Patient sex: M
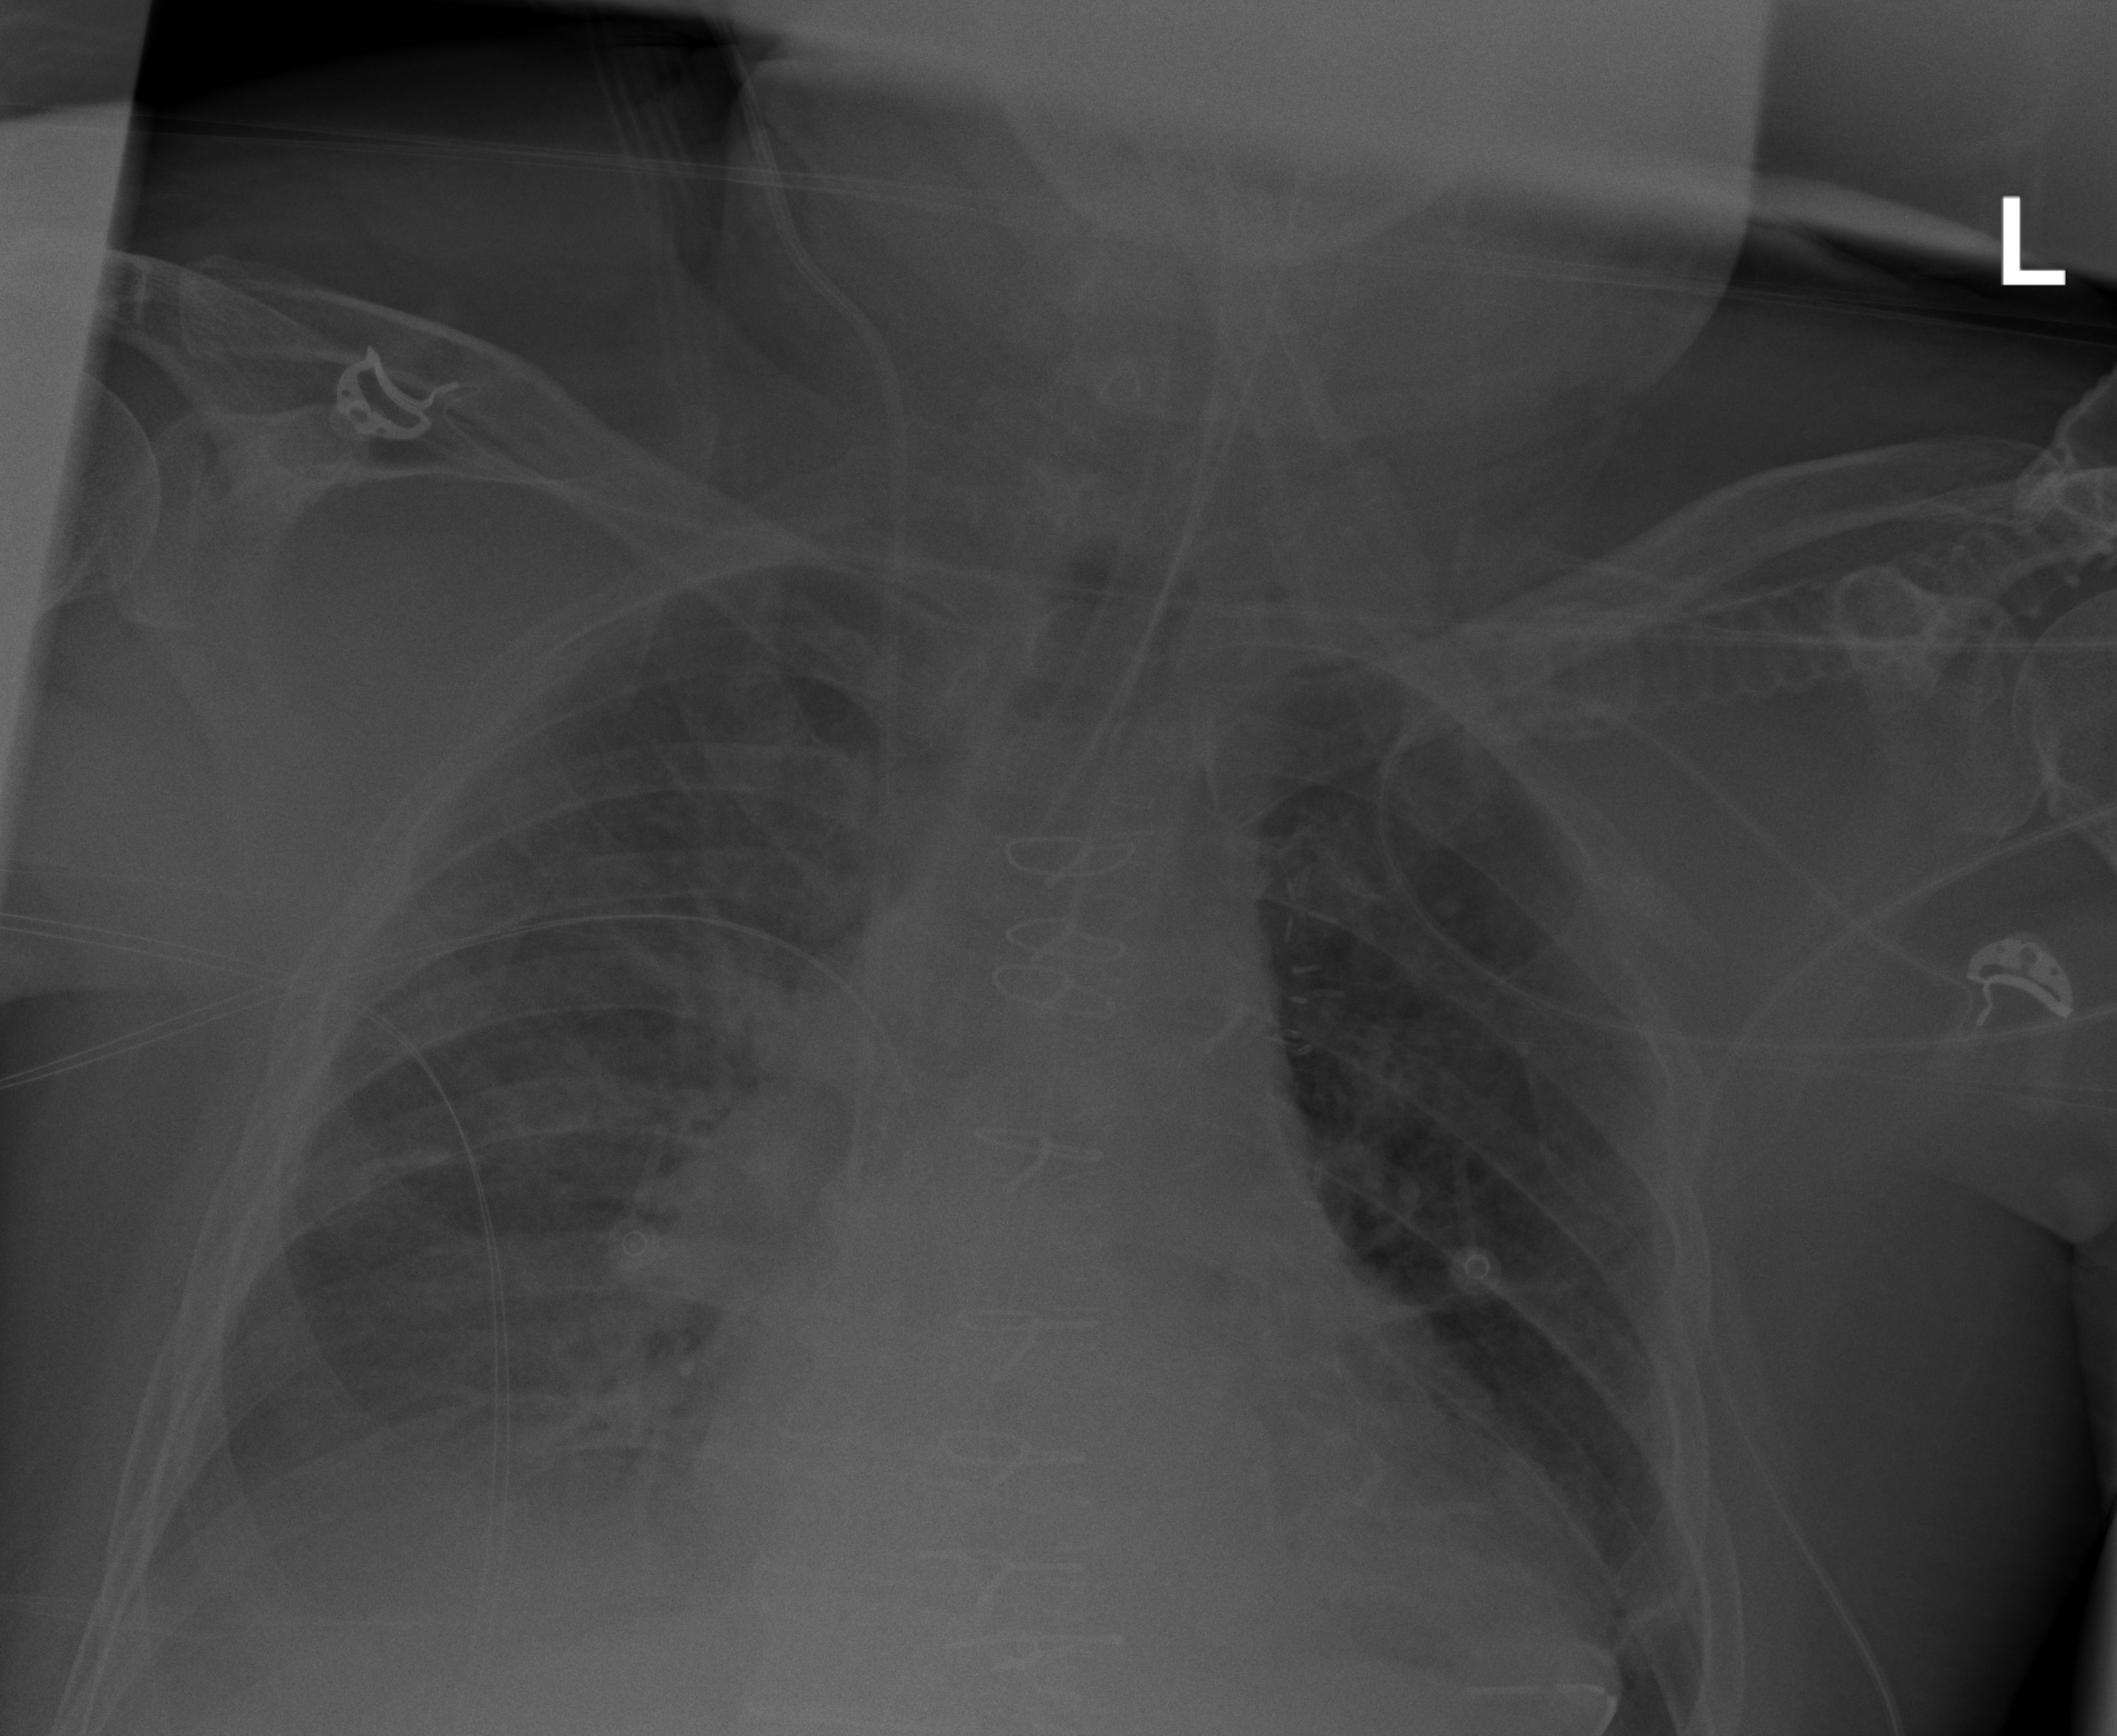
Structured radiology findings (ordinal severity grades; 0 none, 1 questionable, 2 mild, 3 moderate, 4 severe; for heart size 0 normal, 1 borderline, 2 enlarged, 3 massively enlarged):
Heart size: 1
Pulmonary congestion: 2
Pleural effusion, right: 3
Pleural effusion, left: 2
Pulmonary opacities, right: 2
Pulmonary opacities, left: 1
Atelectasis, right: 3
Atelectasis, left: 2